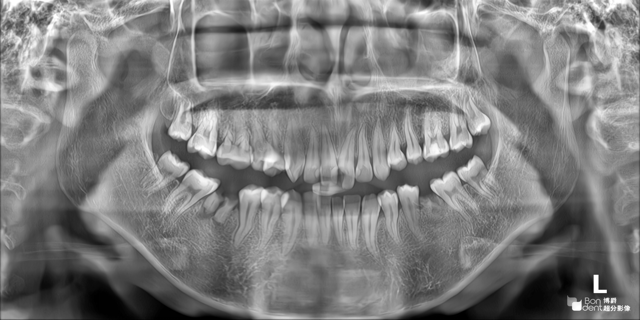
adult